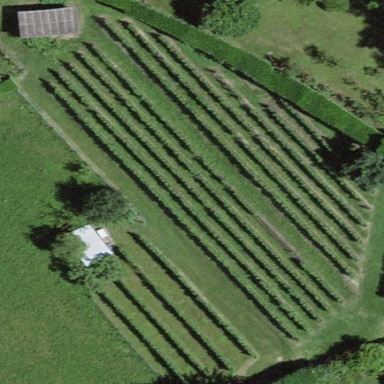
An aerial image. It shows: Vineyard.